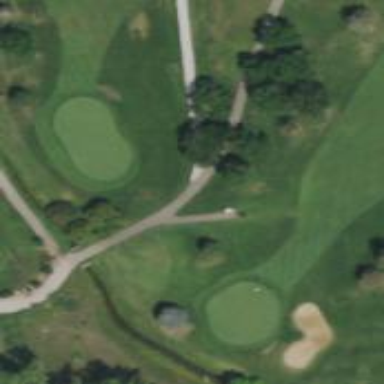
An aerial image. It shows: Path designated for golf carts. It is golf cart path.